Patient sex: M
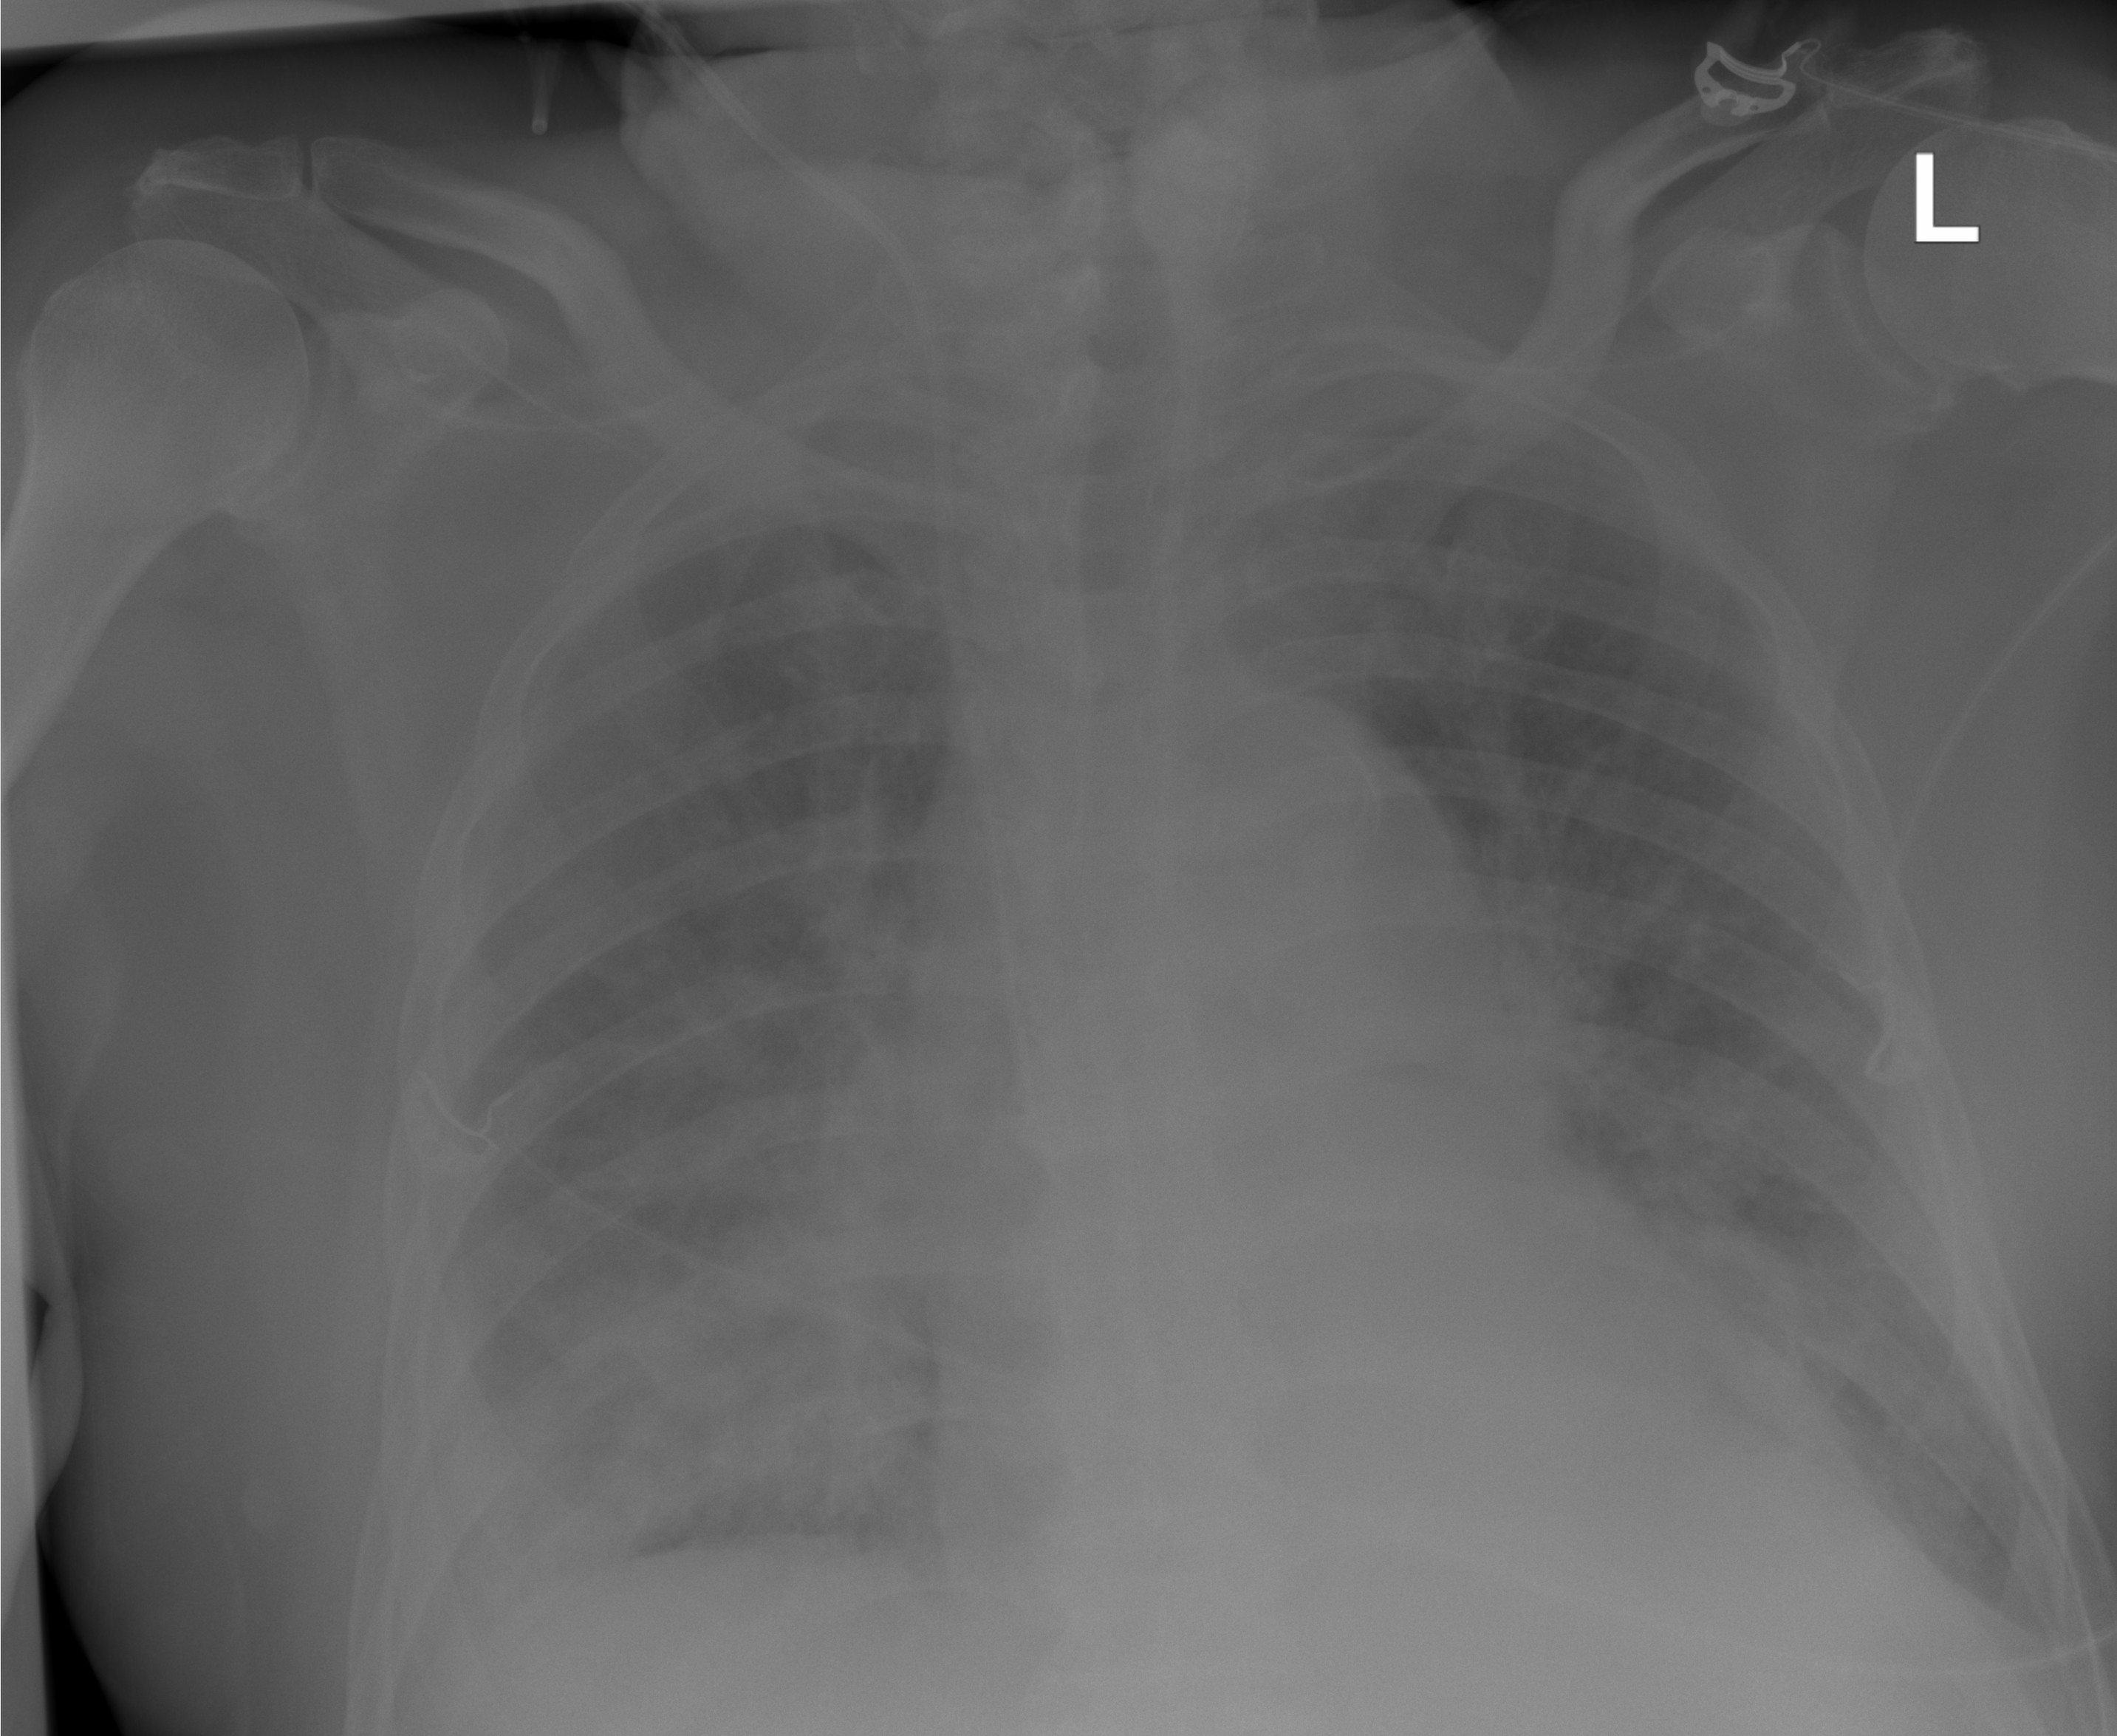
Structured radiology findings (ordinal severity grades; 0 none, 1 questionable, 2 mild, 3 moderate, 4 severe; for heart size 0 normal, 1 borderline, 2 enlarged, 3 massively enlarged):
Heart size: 2
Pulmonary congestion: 0
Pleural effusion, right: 2
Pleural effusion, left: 1
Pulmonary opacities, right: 3
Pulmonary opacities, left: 2
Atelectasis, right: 2
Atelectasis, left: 2